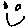
Label: smiley face